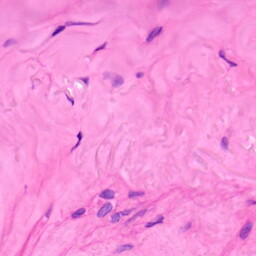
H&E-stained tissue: Lung